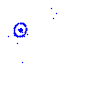
Particle: kaon